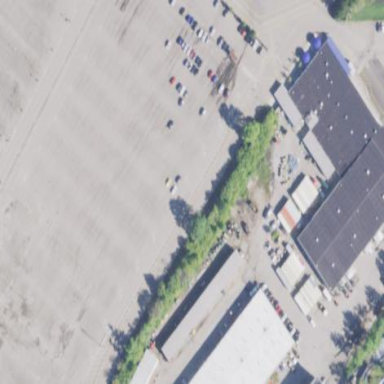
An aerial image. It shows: Scrap yard situated in industrial area.